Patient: sex M, age 81
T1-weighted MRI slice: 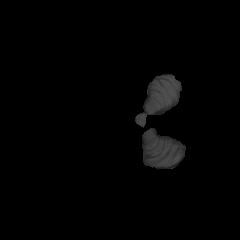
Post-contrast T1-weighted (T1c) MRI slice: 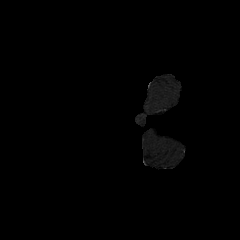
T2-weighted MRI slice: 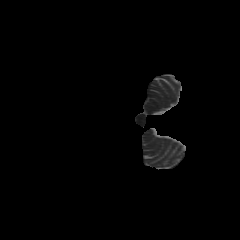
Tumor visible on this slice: no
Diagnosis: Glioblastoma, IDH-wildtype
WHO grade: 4